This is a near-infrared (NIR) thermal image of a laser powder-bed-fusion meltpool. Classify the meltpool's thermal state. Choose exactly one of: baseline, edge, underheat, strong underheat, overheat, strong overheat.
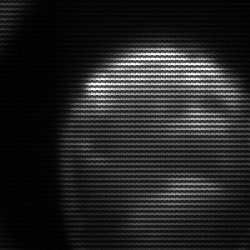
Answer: edge